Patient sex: M
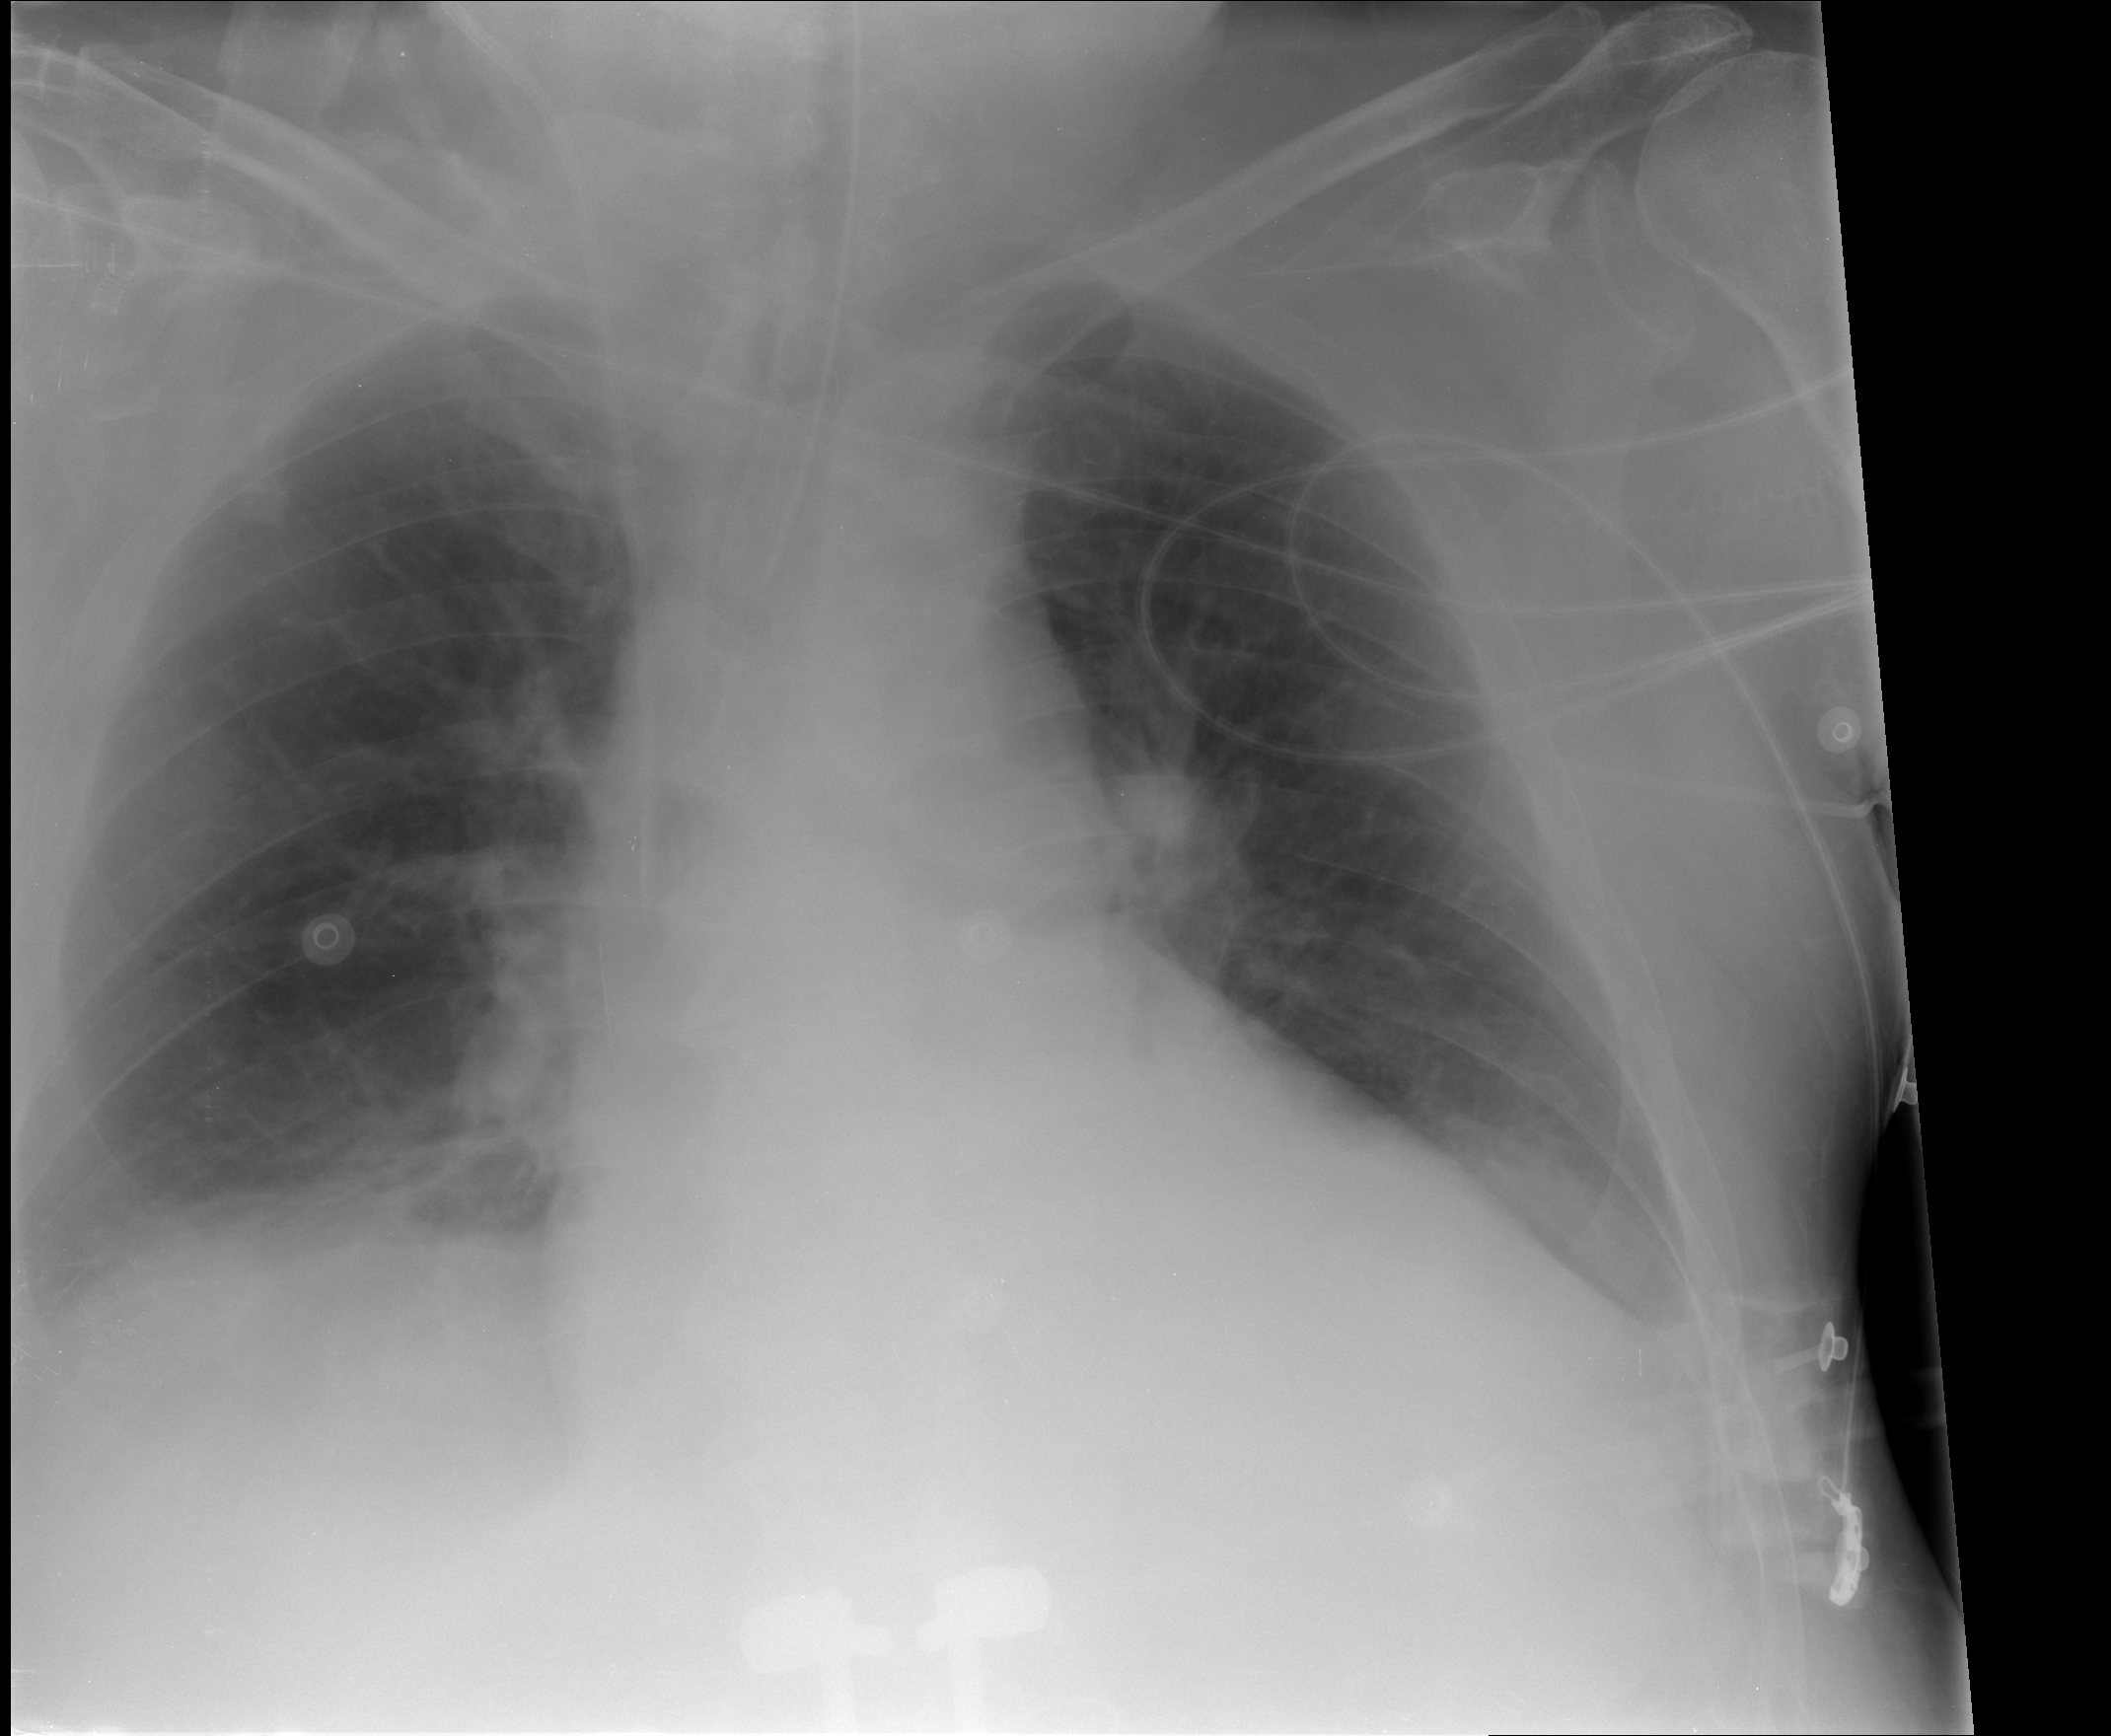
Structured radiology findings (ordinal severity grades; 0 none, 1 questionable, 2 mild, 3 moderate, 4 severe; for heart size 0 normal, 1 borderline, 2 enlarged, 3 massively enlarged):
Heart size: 2
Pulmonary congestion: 2
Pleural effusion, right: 2
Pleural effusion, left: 1
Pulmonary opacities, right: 1
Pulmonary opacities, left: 0
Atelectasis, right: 2
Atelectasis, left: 1